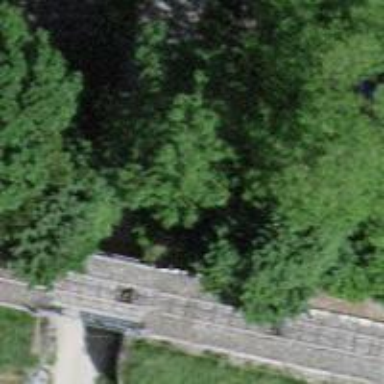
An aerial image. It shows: Culvert tunnel.